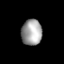
Tissue: lung
Cell type: Epithelial cells
Senescence score: 0.5698
Nuclear area (px): 524
Mean DAPI intensity: 160.494